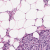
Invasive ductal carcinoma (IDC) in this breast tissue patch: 1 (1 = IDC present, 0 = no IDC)